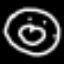
Label: donut